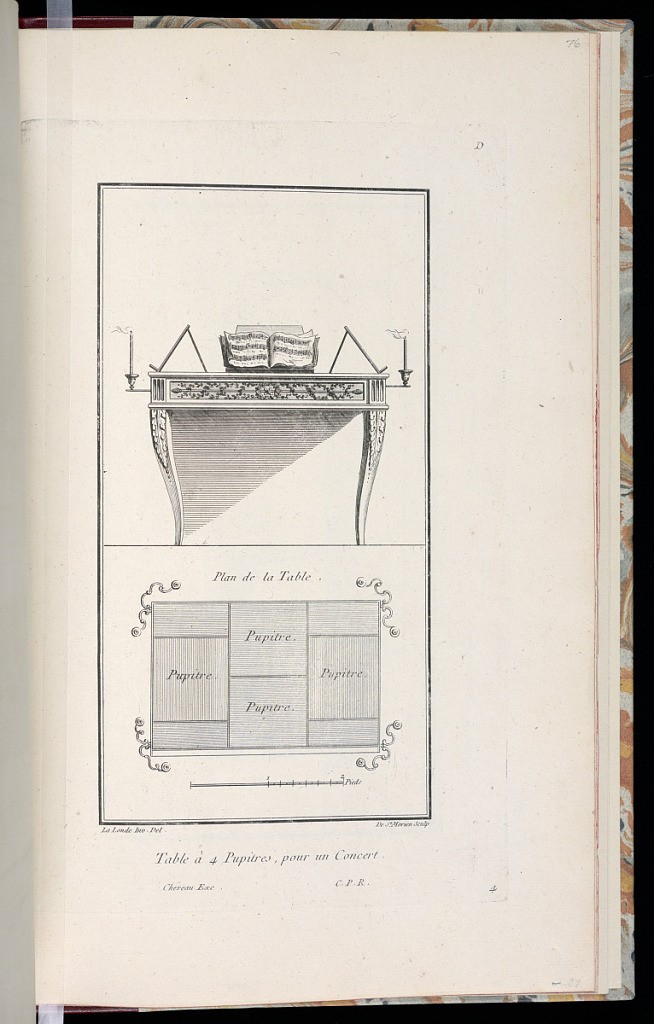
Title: Table à 4 Pupitres, pour un Concert
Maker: Richard de Lalonde, French, active 1780–96
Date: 1775-1788
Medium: Etching on off-white laid paper
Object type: Print
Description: Elevation and plan for a design for a table with four lecterns for holding sheet music. The table has thin, curved, tapered legs, and is decorated with ornament motifs including a guilloche of branches and acanthus leaves. The plate is signed and numbered.